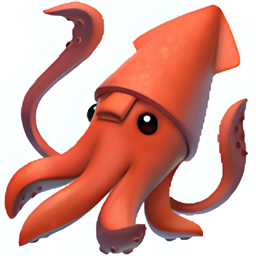
Name: squid
Emoji: 🦑
Group: Food & Drink
Sub-group: food-marine